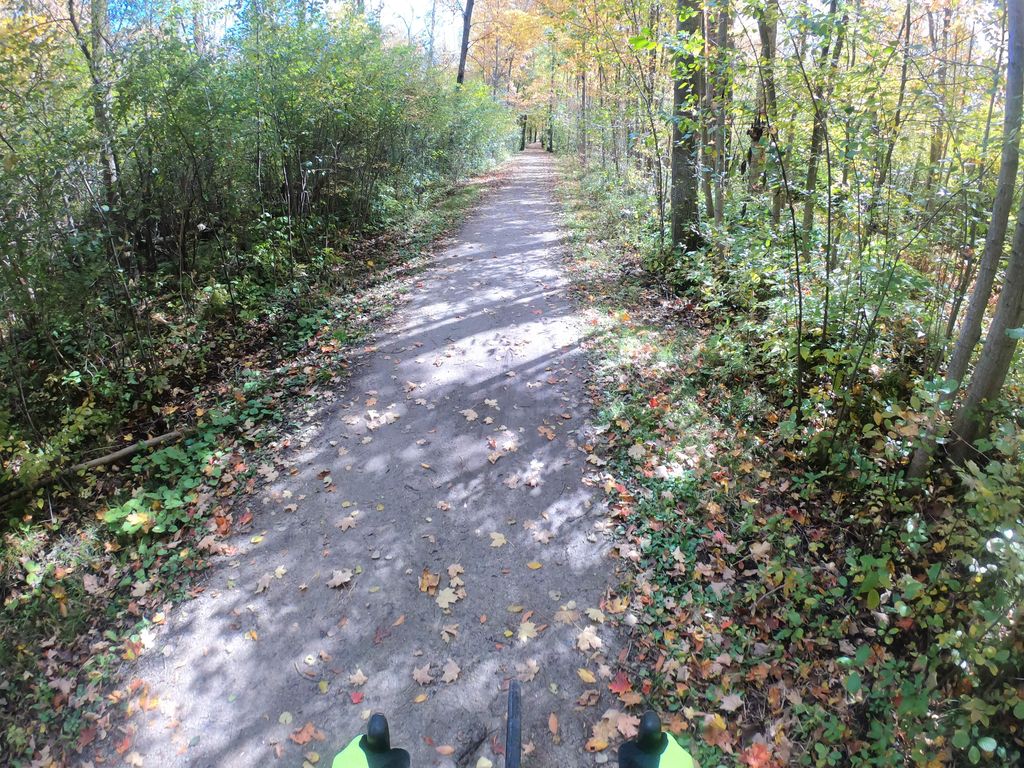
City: kitchener-waterloo